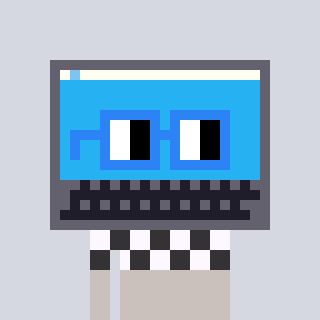
a pixel art character with square blue glasses, a laptop-shaped head and a foggrey-colored body on a cool background